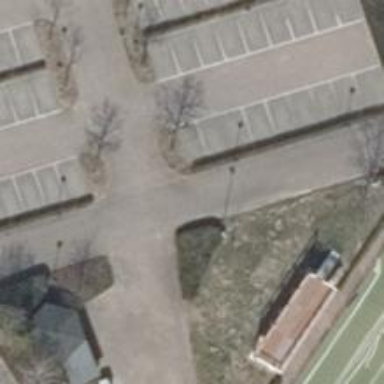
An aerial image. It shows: Parking aisle designated as service road.